Field crop: tomato
Growth stage: 1
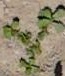
Species: portulaca